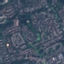
Label: Residential